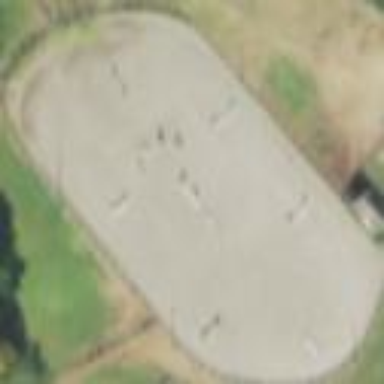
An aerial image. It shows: Equestrian pitch for leisure land use.